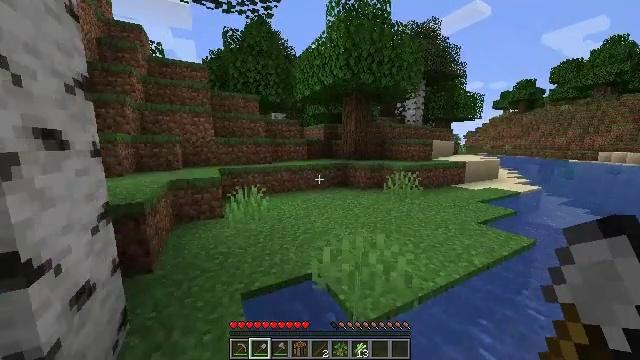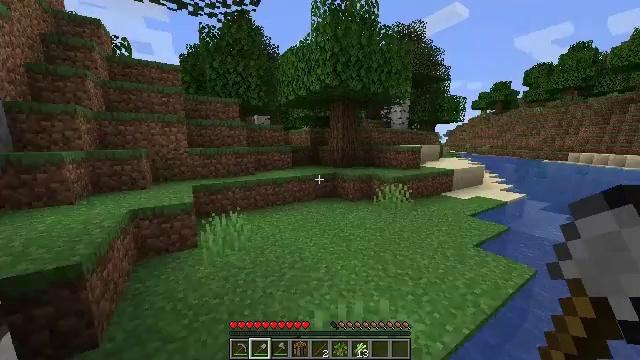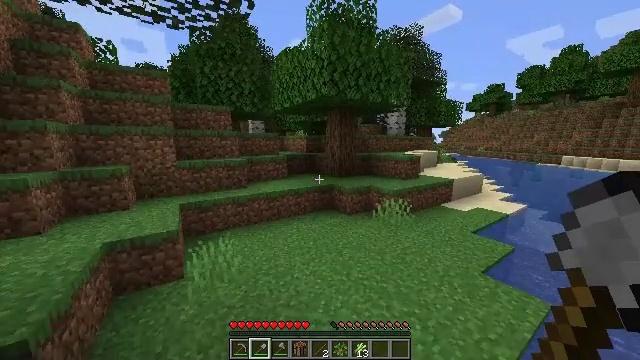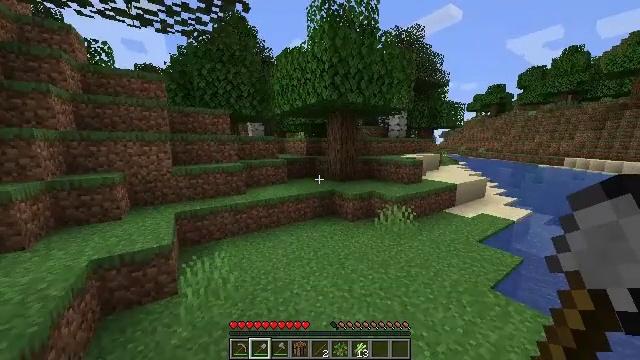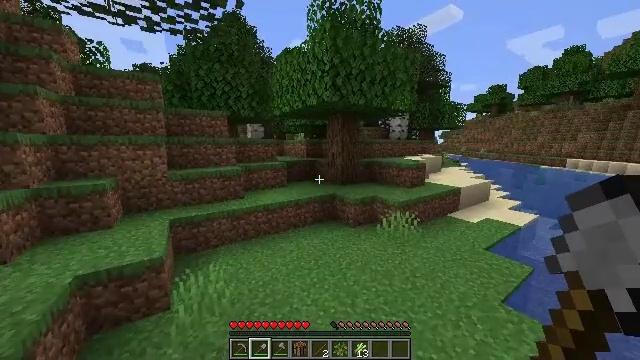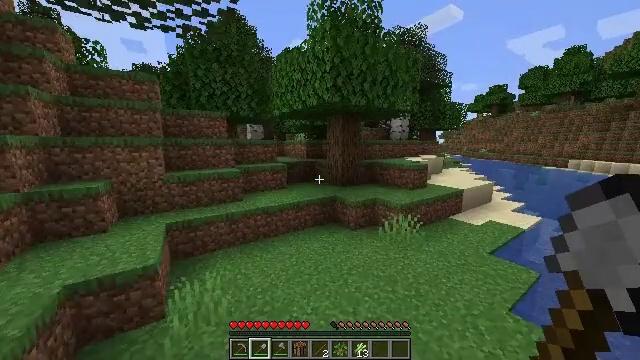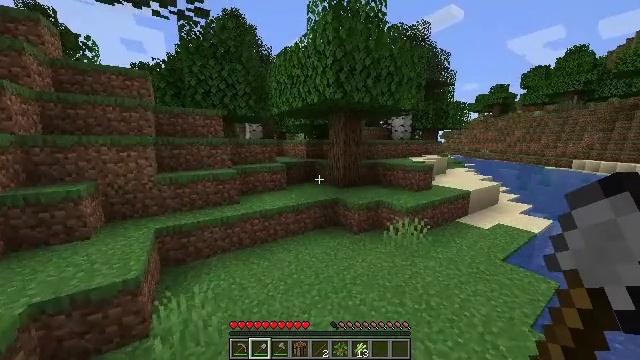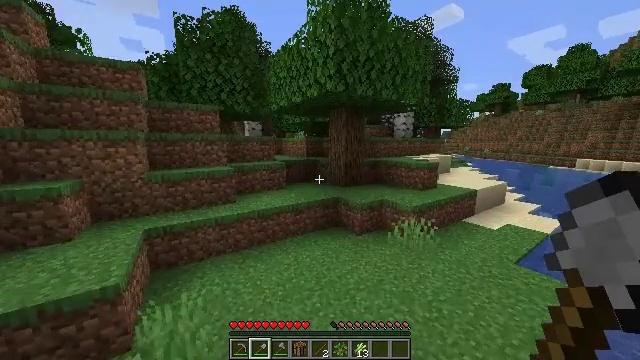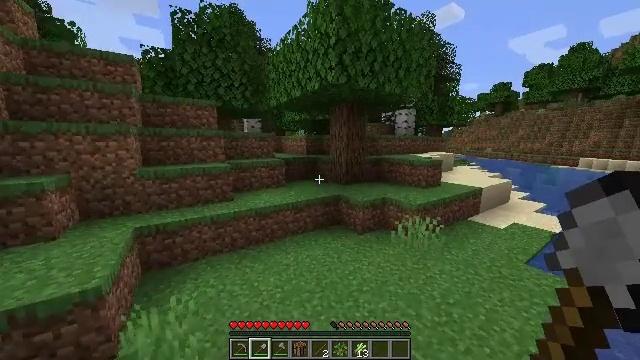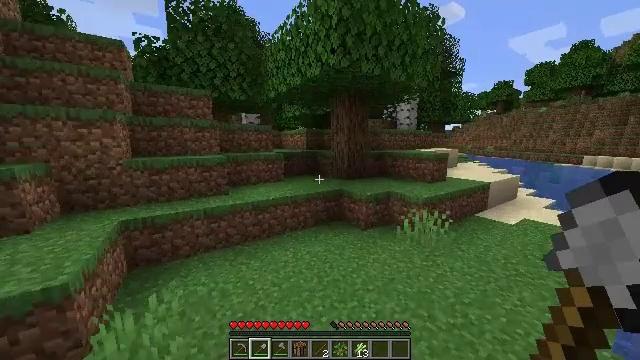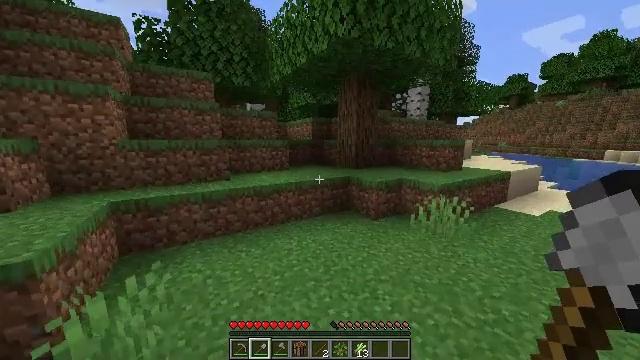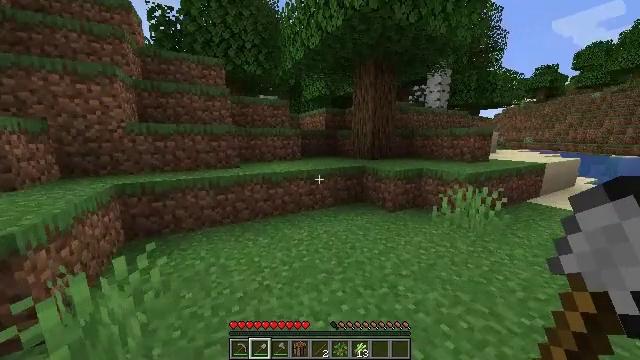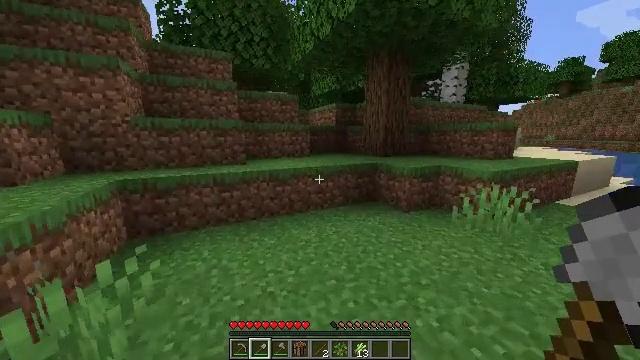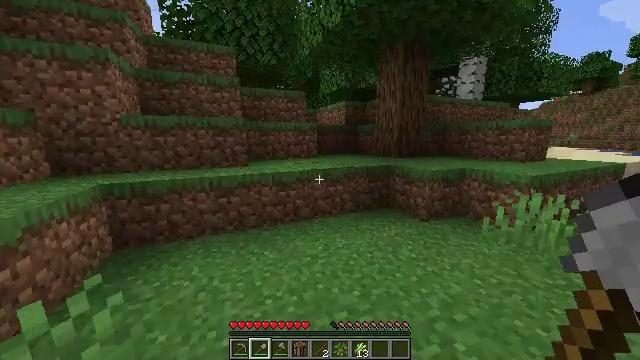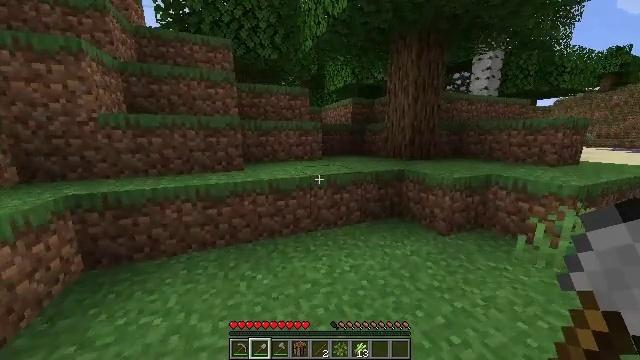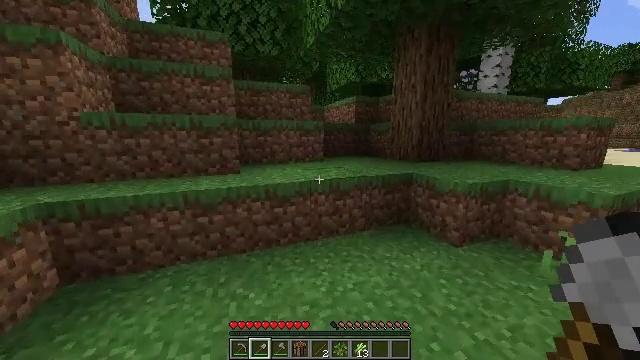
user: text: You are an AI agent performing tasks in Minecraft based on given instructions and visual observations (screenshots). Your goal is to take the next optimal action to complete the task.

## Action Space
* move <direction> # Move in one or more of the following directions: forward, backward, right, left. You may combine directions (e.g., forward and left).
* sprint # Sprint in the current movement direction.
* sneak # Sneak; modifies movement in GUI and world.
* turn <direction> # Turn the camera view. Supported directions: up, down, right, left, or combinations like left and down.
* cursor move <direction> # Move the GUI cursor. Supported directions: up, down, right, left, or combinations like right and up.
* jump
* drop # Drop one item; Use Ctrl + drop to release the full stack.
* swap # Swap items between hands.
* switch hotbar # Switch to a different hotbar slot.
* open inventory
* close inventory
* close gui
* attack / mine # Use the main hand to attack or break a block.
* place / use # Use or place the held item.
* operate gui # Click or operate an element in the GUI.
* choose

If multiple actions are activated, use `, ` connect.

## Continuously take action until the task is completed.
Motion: motion action
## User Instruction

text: Collect birch leaves from the tree.
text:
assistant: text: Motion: move forward, sprint, turn right and down, jump
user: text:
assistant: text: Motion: move forward, sprint, turn right, jump
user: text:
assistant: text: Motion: move forward, sprint, jump
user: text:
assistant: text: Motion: move forward, sprint, jump
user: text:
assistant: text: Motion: move forward, sprint, jump
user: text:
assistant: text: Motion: move forward, sprint
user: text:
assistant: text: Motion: move forward, sprint
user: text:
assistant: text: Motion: move forward, sprint
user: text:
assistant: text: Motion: move forward, sprint
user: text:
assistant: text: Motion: move forward, sprint, turn left
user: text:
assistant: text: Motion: move forward, sprint, turn left
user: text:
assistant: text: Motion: move forward, sprint, turn left
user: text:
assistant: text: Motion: move forward, sprint, turn left
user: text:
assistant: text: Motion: move forward, sprint, turn left
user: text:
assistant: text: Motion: move forward, sprint
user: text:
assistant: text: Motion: move forward, sprint
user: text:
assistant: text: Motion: move forward, sprint, turn left
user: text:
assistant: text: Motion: move forward, sprint, turn left
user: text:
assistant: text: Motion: move forward, sprint, jump
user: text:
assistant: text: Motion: move forward, sprint, turn left, jump
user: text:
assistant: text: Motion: move forward, sprint, turn left, jump
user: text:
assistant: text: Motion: move forward, sprint, jump
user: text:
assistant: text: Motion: move forward, sprint, jump
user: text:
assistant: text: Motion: move forward, sprint
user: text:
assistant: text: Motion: move forward, sprint
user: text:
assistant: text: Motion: move forward, sprint
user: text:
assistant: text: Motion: move forward, sprint, turn left
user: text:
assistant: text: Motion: move forward, sprint, turn left and up
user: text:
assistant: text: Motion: move forward, sprint, turn left and up
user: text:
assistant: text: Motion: move forward, sprint, turn left and up